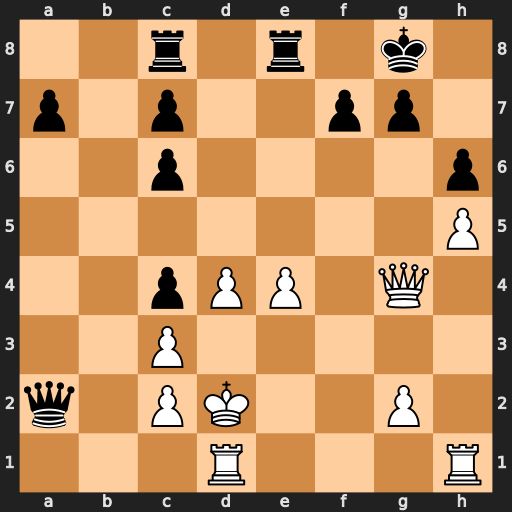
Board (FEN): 2r1r1k1/p1p2pp1/2p4p/7P/2pPP1Q1/2P5/q1PK2P1/3R3R
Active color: w
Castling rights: -
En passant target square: -
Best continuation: Ra1 Qb2 Rhb1 Qxb1 Rxb1